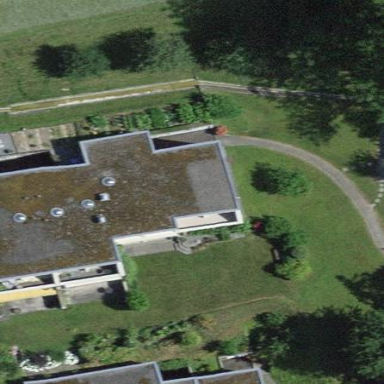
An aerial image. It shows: Terrace building.